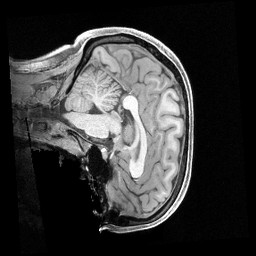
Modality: T1w
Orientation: sagittal
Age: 22
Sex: female
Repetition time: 2.4 s
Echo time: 0.00222 s